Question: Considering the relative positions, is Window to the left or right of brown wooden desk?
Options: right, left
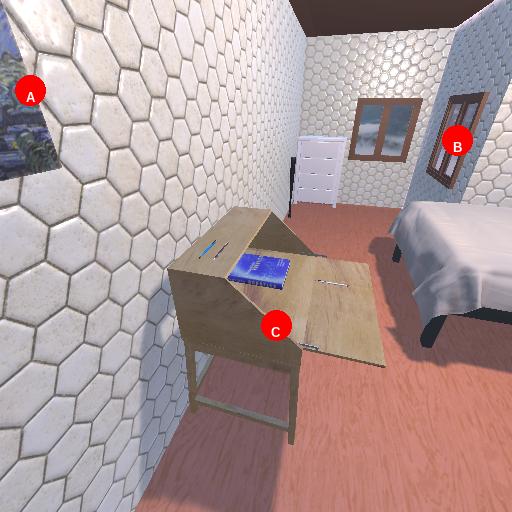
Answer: right